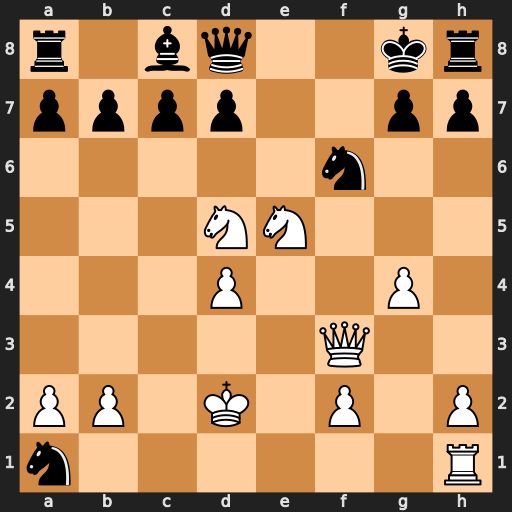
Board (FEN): r1bq2kr/pppp2pp/5n2/3NN3/3P2P1/5Q2/PP1K1P1P/n6R
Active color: w
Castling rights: -
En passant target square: -
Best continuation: g5 c6 gxf6